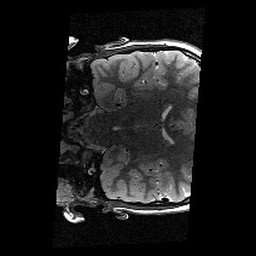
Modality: T2w
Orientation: coronal
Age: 11
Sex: male
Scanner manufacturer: siemens
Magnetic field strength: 3 T
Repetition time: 9.23 s
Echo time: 0.067 s